Question: Hi i want to make a component to draw a Graph like this:
However, the Area under the Graph should be filled with red color. I have 2 different types of values i use on x value i want to use time and on the y i want to use money value both ints but how should i start? My Idea on start was to draw Sprites with Vector but that dont work, because he starts on top left regular zero point and i cant fill the complete area under the graph.
'''
package
{
import flash.display.Shape;
import flash.display.Sprite;
import flash.geom.Point;
[SWF(backgroundColor="0xFFFFFF" , width="500" , height="500")]
public class Highprofil extends Sprite
{
public function Highprofil()
{
var drawSprite:Sprite = new Sprite();
var localPoint:Point = drawSprite.localToGlobal(new Point(0,999));
var money:Array = new Array(1,2,10,20,10,2,1);
var time:Array = new Array(12,58,52,41,66,98,3);
var geo:Shape=new Shape();
var testdata:Vector.<Number>=new Vector.<Number>;
for(var i:int=0;i<money.length;i++){
testdata.push(money[i]);
testdata.push(time[i]);
}
var commands:Vector.<int> = new Vector.<int>();
for(var j:int=0;j<money.length;j++){
commands.push(j);
}
drawSprite.graphics.beginFill(0xFFFF0000); // Color Red
drawSprite.graphics.drawPath(commands, testdata); // Draw the path
drawSprite.graphics.endFill();
addChild(drawSprite);
}
}
}
'''
This will be a Uicomponent dont know if its easier to realize in flex component, but actually it doesnt even look close like a graph.
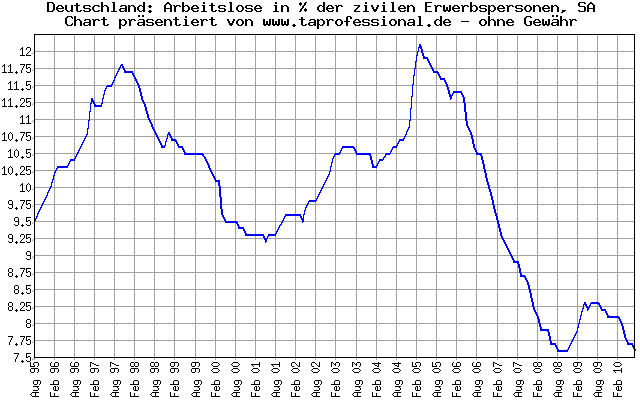
Answer: The code you have there misses some points clearly stated in the docs of <URL> .
The most important part is, that the 'commands' Vector should contain values from <URL>, in your case '2' for 'LINE_TO' to draw lines between the coordinates.
Then to get the desired graph, you need to order the X values (and the Y values accordingly). I ordered those values manually in the code and made up my own Y values for testing.
Then in your loop you first added the Y values and then the X values to 'testdata', but it needs to be the other way around '[x, y, x, y, x, y,...]'.
Only doing this gave me a great graph that pointed downwards. So I continued with tweaking the code a little bit (see comments)and came up with this:
<URL>
(there you can fork it and play with it seeing the result instantly)
for direct/later reference here is the code only:
'''
package {
import flash.display.Shape;
import flash.display.Sprite;
import flash.display.GraphicsPathCommand;
public class FlashTest extends Sprite {
public function FlashTest() {
var drawSprite:Sprite = new Sprite();
//the values for the X axis need to be sorted!
var time:Array = new Array( 3, 12, 41, 52, 58, 66, 98);
var money:Array = new Array( 4, 3, 9, 20, 10, 8, 15);
var testdata:Vector.<Number>=new Vector.<Number>();
var commands:Vector.<int> = new Vector.<int>();
var currentY:Number, maxY:Number = 0;
//some "scaling" for the values, otherwise those are pixels
const scaleX:int = 3, scaleY:int = 10;
for(var i:int=0;i<money.length;i++){
//first X values!
testdata.push(time[i]*scaleX);
//then Y values
currentY = money[i]*scaleY;
testdata.push(-currentY);//adding negative values so the graph goes upwards
if(currentY > maxY){
maxY = currentY;//keep track of highest point in graph
}
commands.push(GraphicsPathCommand.LINE_TO);
}
//get the graph back to zero maxX/0 so it gets filled correctly (independent of last X value)
testdata.push(time[time.length-1]*scaleX, 0);
commands.push(GraphicsPathCommand.LINE_TO);
drawSprite.graphics.beginFill(0xFFFF0000);
drawSprite.graphics.drawPath(commands, testdata);
drawSprite.graphics.endFill();
addChild(drawSprite);
drawSprite.y = maxY + 10;//moving the sprite down so the graph is completely visible (+10 pixel padding)
drawSprite.x = 10;//(+10 pixel padding)
}
}
}
'''